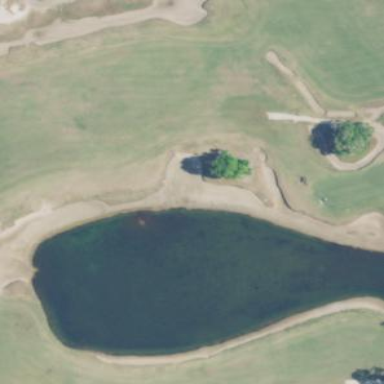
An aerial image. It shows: Golf bunker filled with natural sand.